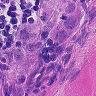
Metastatic tissue present: yes